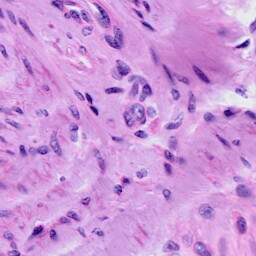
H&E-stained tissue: Cervix